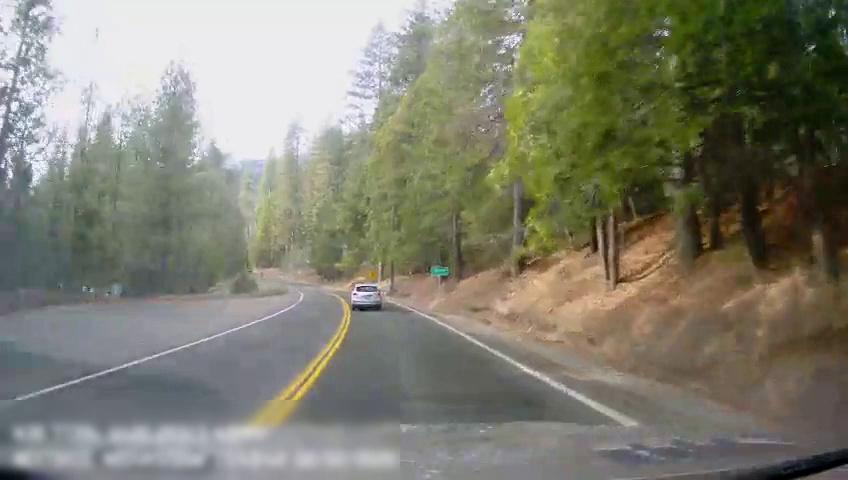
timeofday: Day
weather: Sunny
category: Drivable Space
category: Vehicles | Car
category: Lanes | Opposite Lane
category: Lanes | Current Lane
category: Lanes | Current Lane
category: Lanes | Current Lane
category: Traffic | Signs